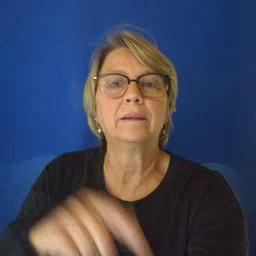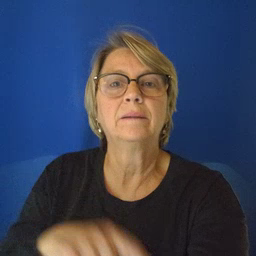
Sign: wake